Field crop: maize
Growth stage: 1
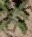
Species: atriplex